Field crop: tomato
Growth stage: 1
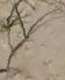
Species: cyperus